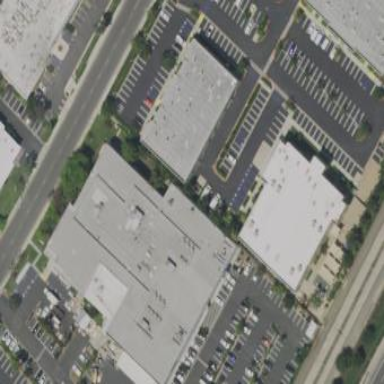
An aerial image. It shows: Commercial building.